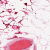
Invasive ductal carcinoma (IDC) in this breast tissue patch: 0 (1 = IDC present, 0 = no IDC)